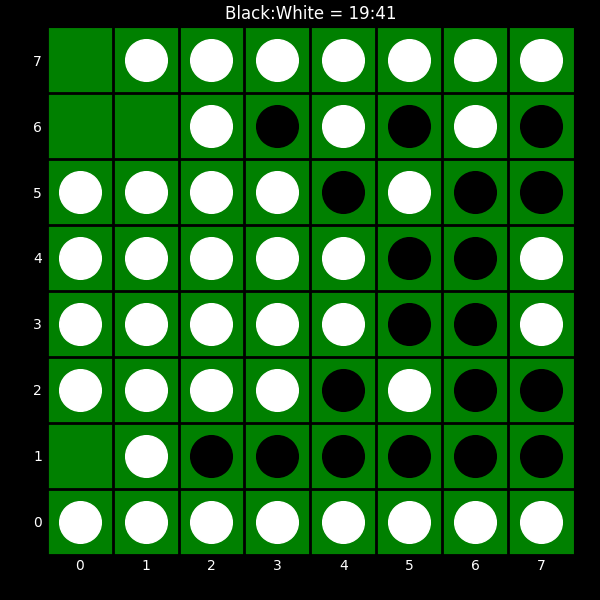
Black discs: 19
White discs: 41